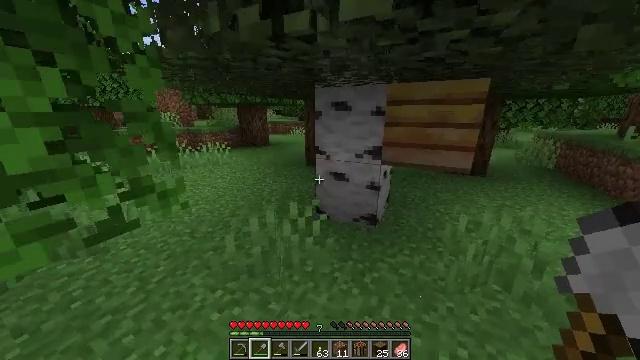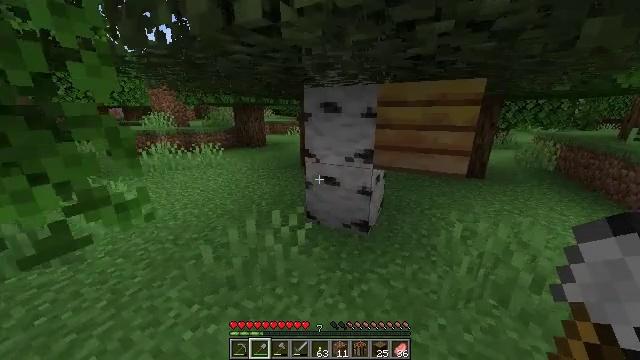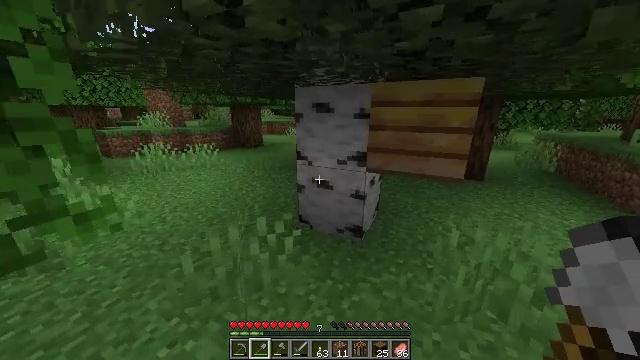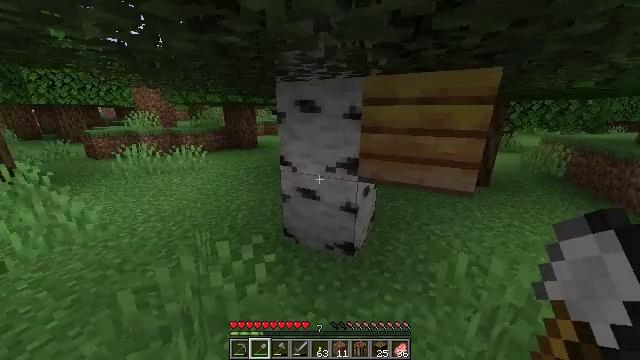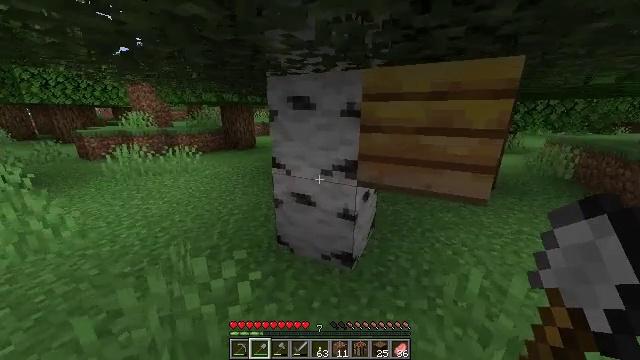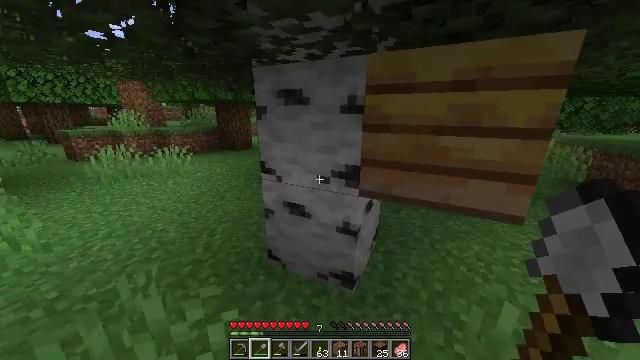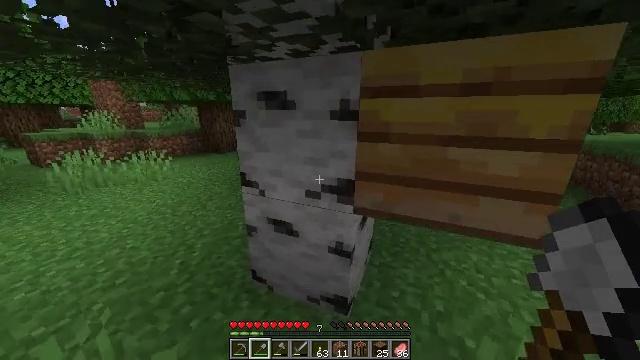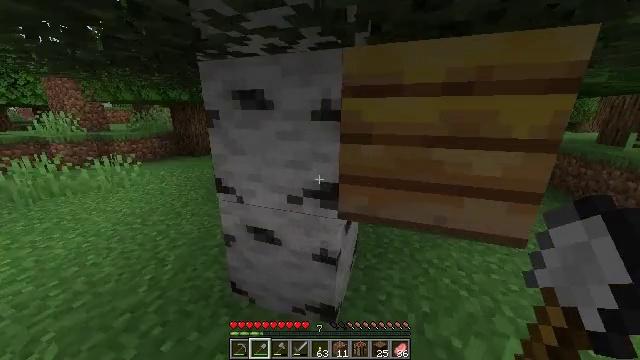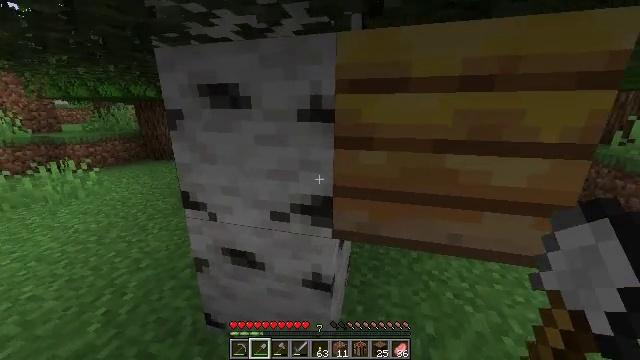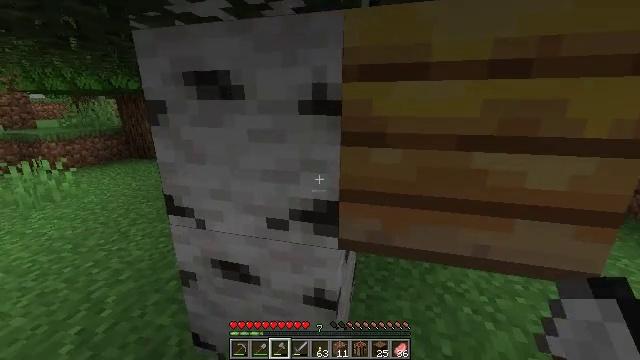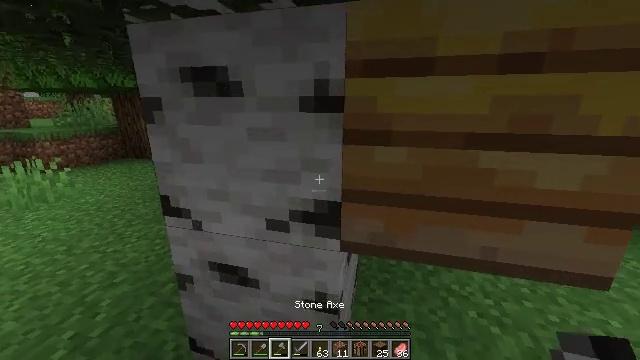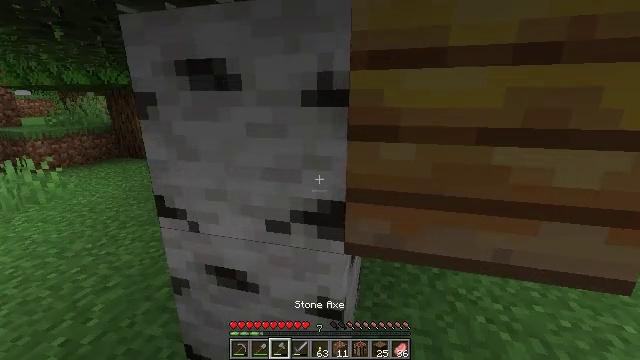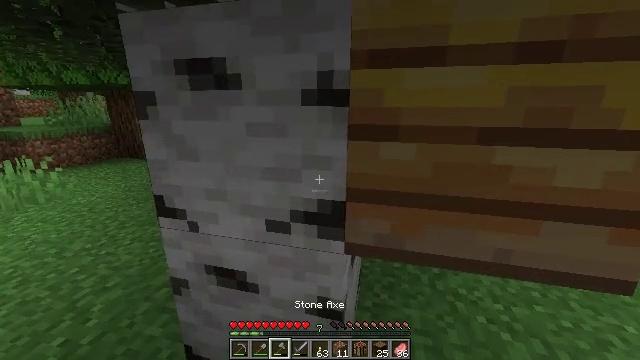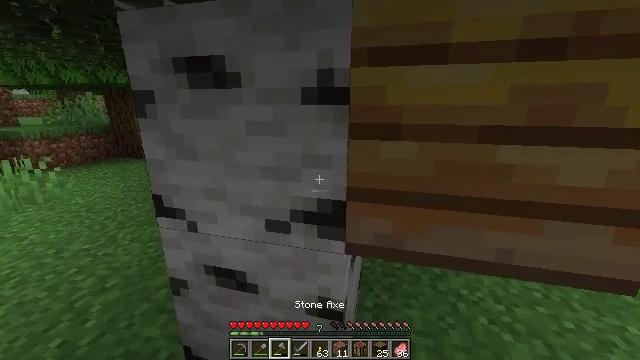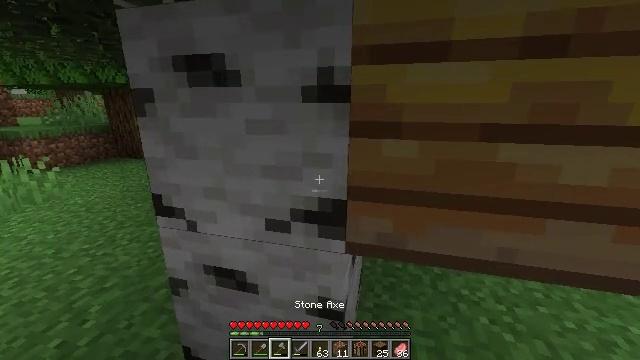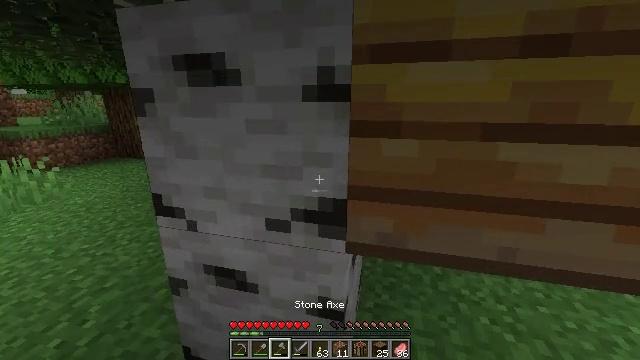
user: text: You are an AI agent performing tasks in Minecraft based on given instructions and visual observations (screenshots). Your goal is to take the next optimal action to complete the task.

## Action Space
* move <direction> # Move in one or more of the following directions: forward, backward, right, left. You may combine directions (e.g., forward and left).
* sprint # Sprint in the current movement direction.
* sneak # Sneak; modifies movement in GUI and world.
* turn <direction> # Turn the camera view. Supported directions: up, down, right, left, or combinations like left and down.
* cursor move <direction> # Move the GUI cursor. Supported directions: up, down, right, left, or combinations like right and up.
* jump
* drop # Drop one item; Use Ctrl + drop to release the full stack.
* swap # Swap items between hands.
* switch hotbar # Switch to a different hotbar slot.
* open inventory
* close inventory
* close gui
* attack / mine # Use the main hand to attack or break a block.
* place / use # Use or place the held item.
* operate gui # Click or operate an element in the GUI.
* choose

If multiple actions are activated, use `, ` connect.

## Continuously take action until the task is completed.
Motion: motion action
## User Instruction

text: Gather bee nest from a tree in the forest.
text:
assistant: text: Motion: move forward and move right
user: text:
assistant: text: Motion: move forward
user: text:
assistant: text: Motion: move forward
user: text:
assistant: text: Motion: move forward
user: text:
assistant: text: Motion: move forward
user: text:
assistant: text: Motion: move forward, turn right
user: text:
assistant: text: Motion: turn right
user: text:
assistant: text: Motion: turn right
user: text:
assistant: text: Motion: switch to hotbar 3
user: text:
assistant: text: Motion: switch to hotbar 3
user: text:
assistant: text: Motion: switch to hotbar 3
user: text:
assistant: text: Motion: switch to hotbar 3
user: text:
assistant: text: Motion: no_op
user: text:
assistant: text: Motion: no_op
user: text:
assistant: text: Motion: no_op
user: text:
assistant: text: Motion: no_op
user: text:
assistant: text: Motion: move right
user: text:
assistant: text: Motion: move right
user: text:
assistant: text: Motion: move right
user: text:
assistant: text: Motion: move right
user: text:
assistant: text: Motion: move right
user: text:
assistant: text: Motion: move right, turn left
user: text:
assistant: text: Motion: move right, turn left
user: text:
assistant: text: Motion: move right, turn left
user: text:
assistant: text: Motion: move right, turn left
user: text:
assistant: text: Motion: move right, turn left
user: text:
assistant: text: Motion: move right, turn left
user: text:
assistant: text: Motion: move right, turn left
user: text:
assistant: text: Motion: move right, turn left
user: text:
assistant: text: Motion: turn left